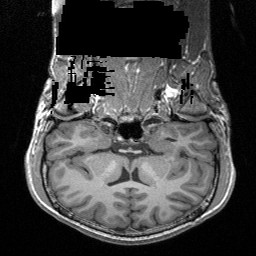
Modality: T1w
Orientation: sagittal